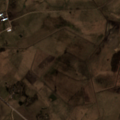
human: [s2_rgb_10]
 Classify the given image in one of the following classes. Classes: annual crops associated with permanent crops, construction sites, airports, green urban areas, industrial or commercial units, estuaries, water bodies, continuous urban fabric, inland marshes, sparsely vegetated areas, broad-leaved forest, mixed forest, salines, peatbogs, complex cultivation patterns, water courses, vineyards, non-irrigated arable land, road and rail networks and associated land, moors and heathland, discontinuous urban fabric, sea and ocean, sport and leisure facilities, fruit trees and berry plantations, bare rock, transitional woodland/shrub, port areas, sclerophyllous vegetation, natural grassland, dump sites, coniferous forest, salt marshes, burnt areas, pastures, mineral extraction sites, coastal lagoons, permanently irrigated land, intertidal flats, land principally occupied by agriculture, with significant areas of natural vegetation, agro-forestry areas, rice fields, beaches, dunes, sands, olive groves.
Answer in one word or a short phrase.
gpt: non-irrigated arable land, pastures, complex cultivation patterns